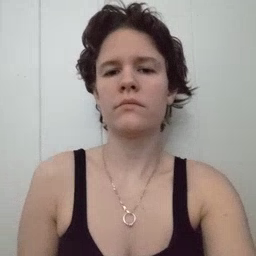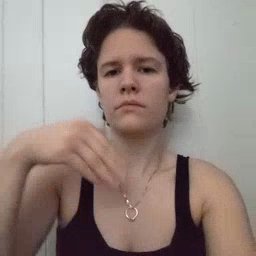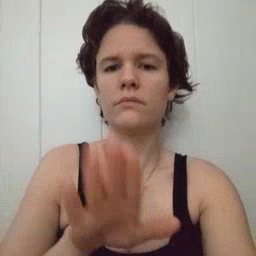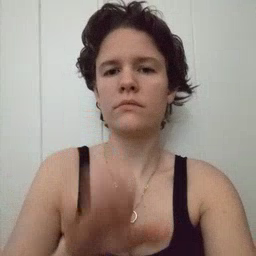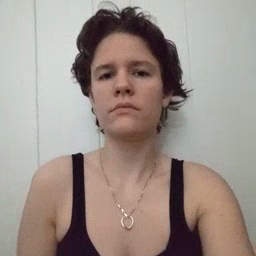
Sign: into